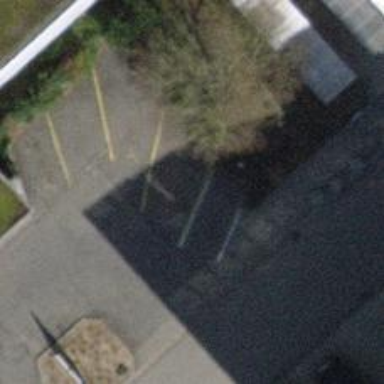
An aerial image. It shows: Parking area with surface.